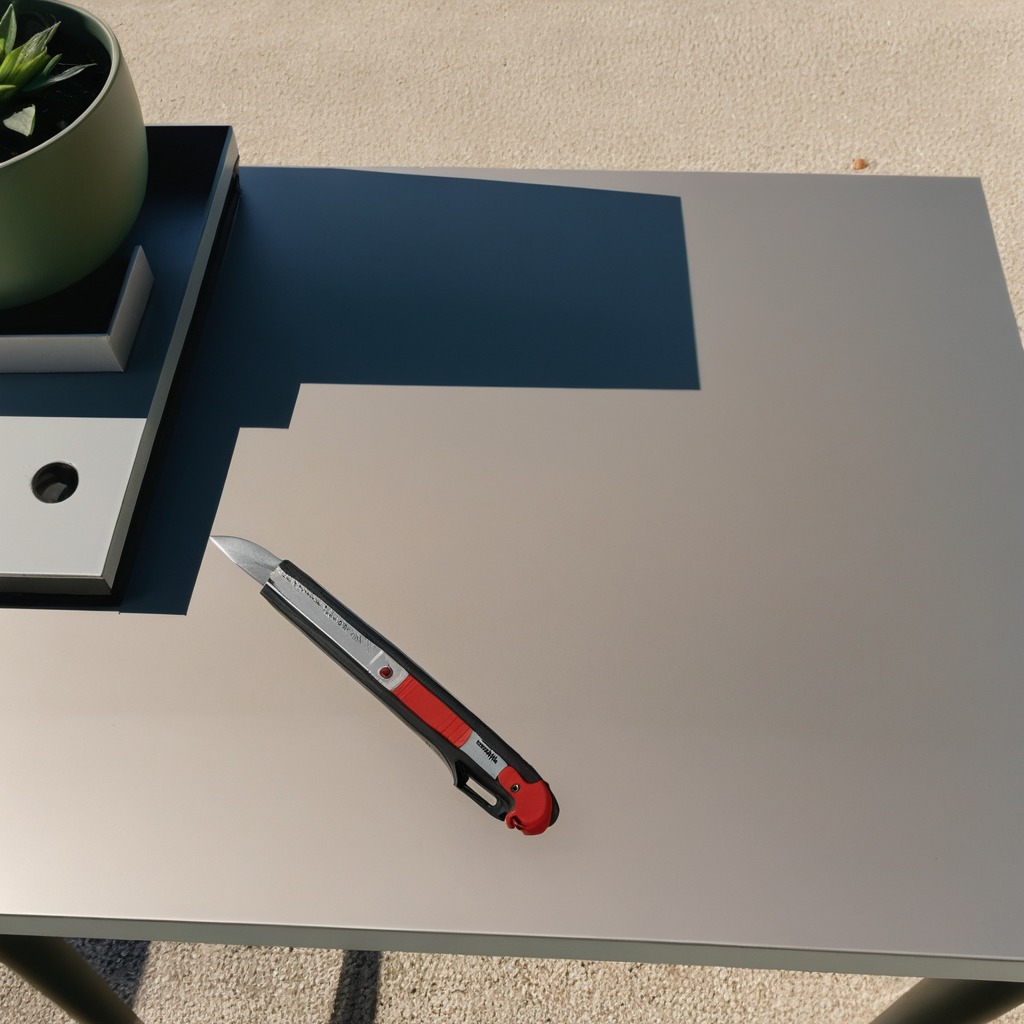
A utility knife lies on the table.